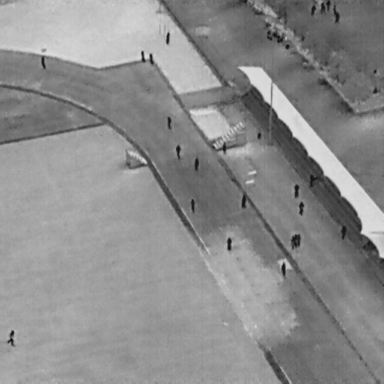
There are 24 People in the infrared image.